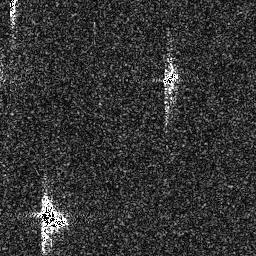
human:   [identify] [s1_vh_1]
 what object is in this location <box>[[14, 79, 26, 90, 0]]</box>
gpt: <ref>1 medium ship at the bottom left</ref>

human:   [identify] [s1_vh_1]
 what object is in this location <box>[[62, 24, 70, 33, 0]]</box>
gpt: <ref>1 small ship at the top</ref>